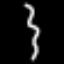
Label: squiggle